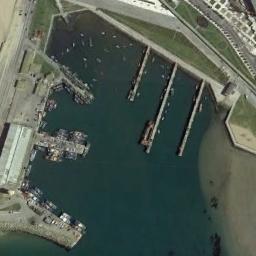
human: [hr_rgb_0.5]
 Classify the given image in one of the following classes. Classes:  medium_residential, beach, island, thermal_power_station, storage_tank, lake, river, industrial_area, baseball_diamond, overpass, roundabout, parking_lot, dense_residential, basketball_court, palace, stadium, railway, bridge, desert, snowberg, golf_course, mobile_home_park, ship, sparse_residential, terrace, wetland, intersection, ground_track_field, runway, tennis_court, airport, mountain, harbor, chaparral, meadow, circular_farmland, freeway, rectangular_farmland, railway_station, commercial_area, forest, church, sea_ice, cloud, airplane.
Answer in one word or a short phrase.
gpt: harbor